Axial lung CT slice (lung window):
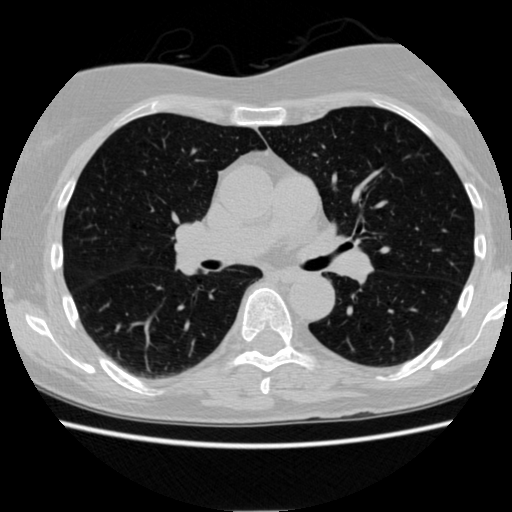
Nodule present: no